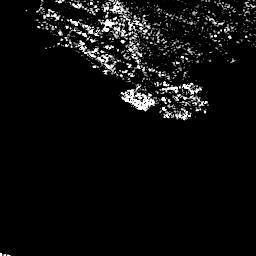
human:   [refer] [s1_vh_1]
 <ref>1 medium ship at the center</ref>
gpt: <box>[[44, 33, 59, 43, 0]]</box>